The trace is the raw vibration amplitude of a rotating bearing as a function of time. Based on the visible evidence, which condition applies: normal, inner_race, outer_race, ball?
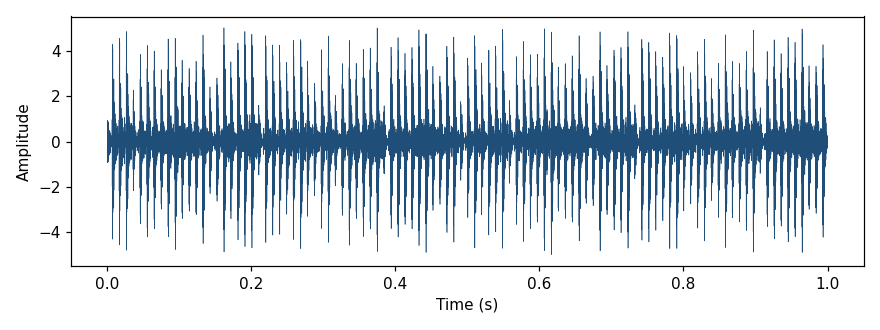
Answer: outer_race